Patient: sex M, age 50
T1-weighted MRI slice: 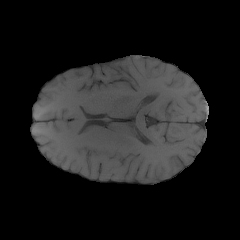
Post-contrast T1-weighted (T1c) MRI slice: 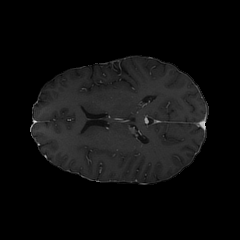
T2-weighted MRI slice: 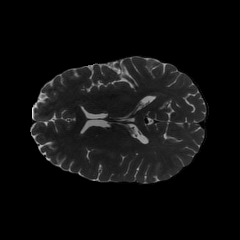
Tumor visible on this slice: no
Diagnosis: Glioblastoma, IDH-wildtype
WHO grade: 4